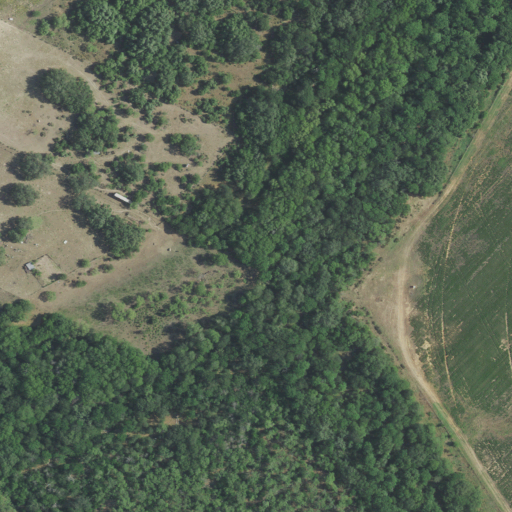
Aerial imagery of valley in Texas named Fern Hollow containing woody wetlands, shrub, pasture, mixed forest, deciduous forest, cultivated crops, and barren land